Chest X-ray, PA view. Patient: 56 years old, sex M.
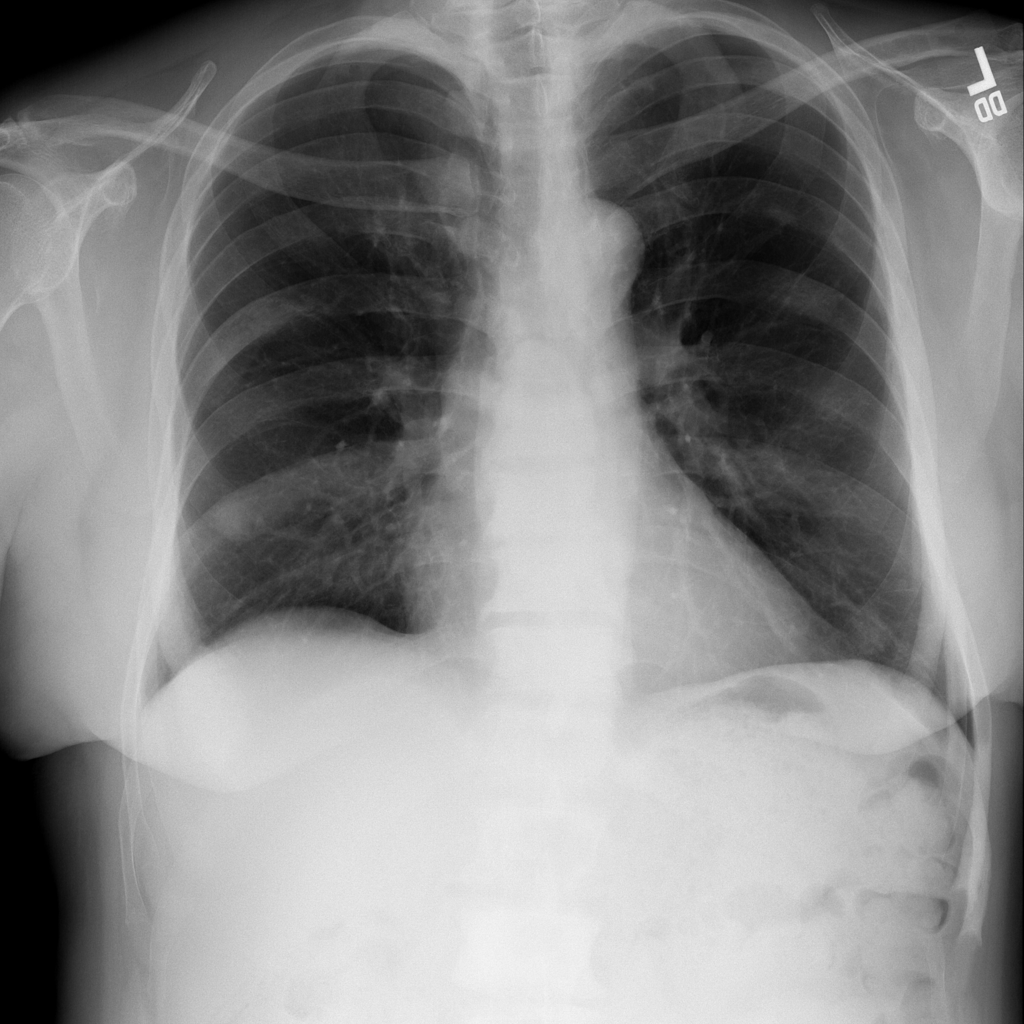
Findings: Nodule